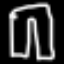
Label: pants